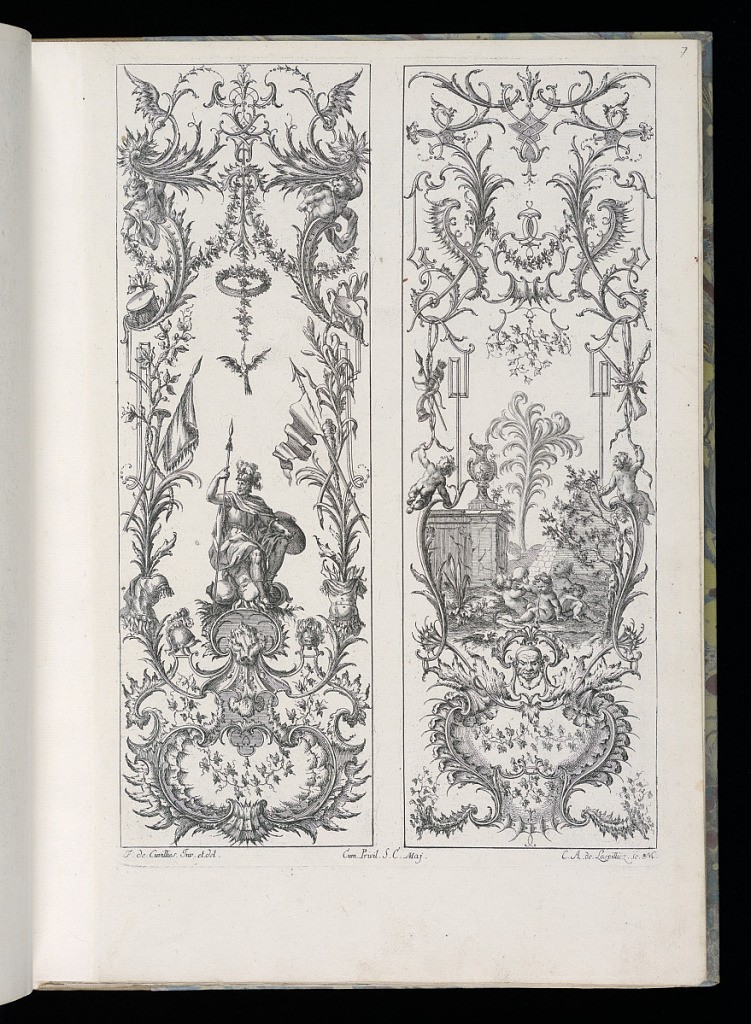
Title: Designs for Two Vertical Panels
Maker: François de Cuvilliés the Elder, Belgian, 1695 - 1768
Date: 1738–45
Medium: Engraving on paper
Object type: Bound print
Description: Folio 8, plate 7 of series 6. Two designs for upright rocaille panels. At left, panel decorated with masks, armorial trophies, banners, drums, and putti figures. A central male armored figure sits upon a rock and holds a spear and shield. At right, panel decorated with masks, scrollwork, armorial trophies. At center, a fantastical landscape scene with pyramid in background. Seated in the foreground is a group of putti drinking wine, the figure at center vomitting on the ground.